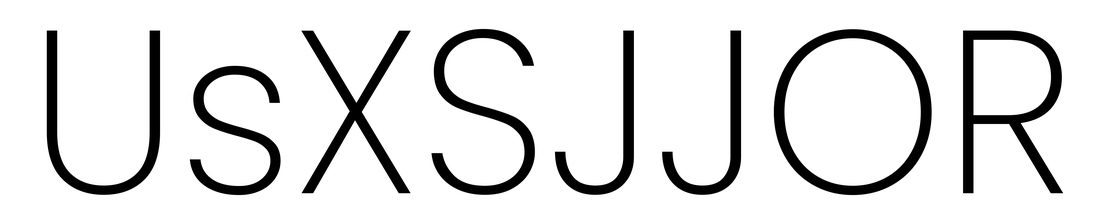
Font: Poppins-ExtraLight